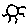
Label: sun